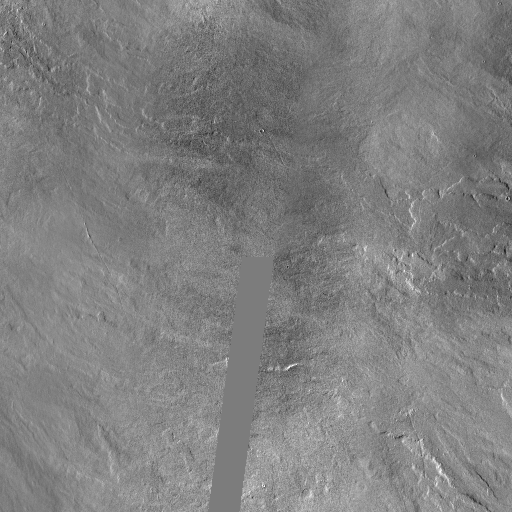
Crater classes present: Background, Buried